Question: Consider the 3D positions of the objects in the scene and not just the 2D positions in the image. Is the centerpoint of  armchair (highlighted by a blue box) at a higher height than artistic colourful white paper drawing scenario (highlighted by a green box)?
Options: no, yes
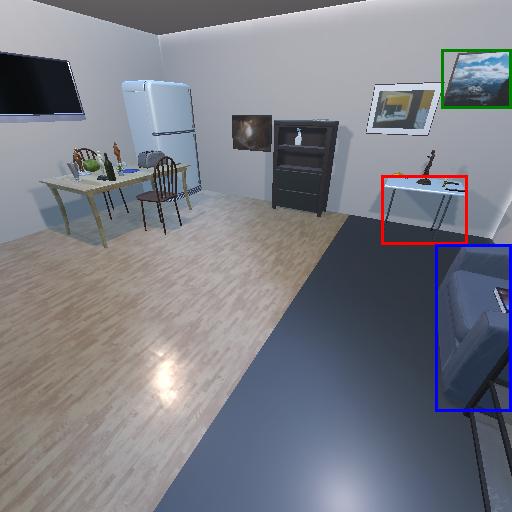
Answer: no